Interaction volume radius: 5 \u00c5
Interaction volume height: 15 \u00c5
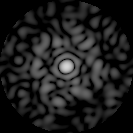
Disorder parameter: 0.7872